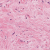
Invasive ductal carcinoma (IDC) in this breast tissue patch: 0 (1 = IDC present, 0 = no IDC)